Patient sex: M
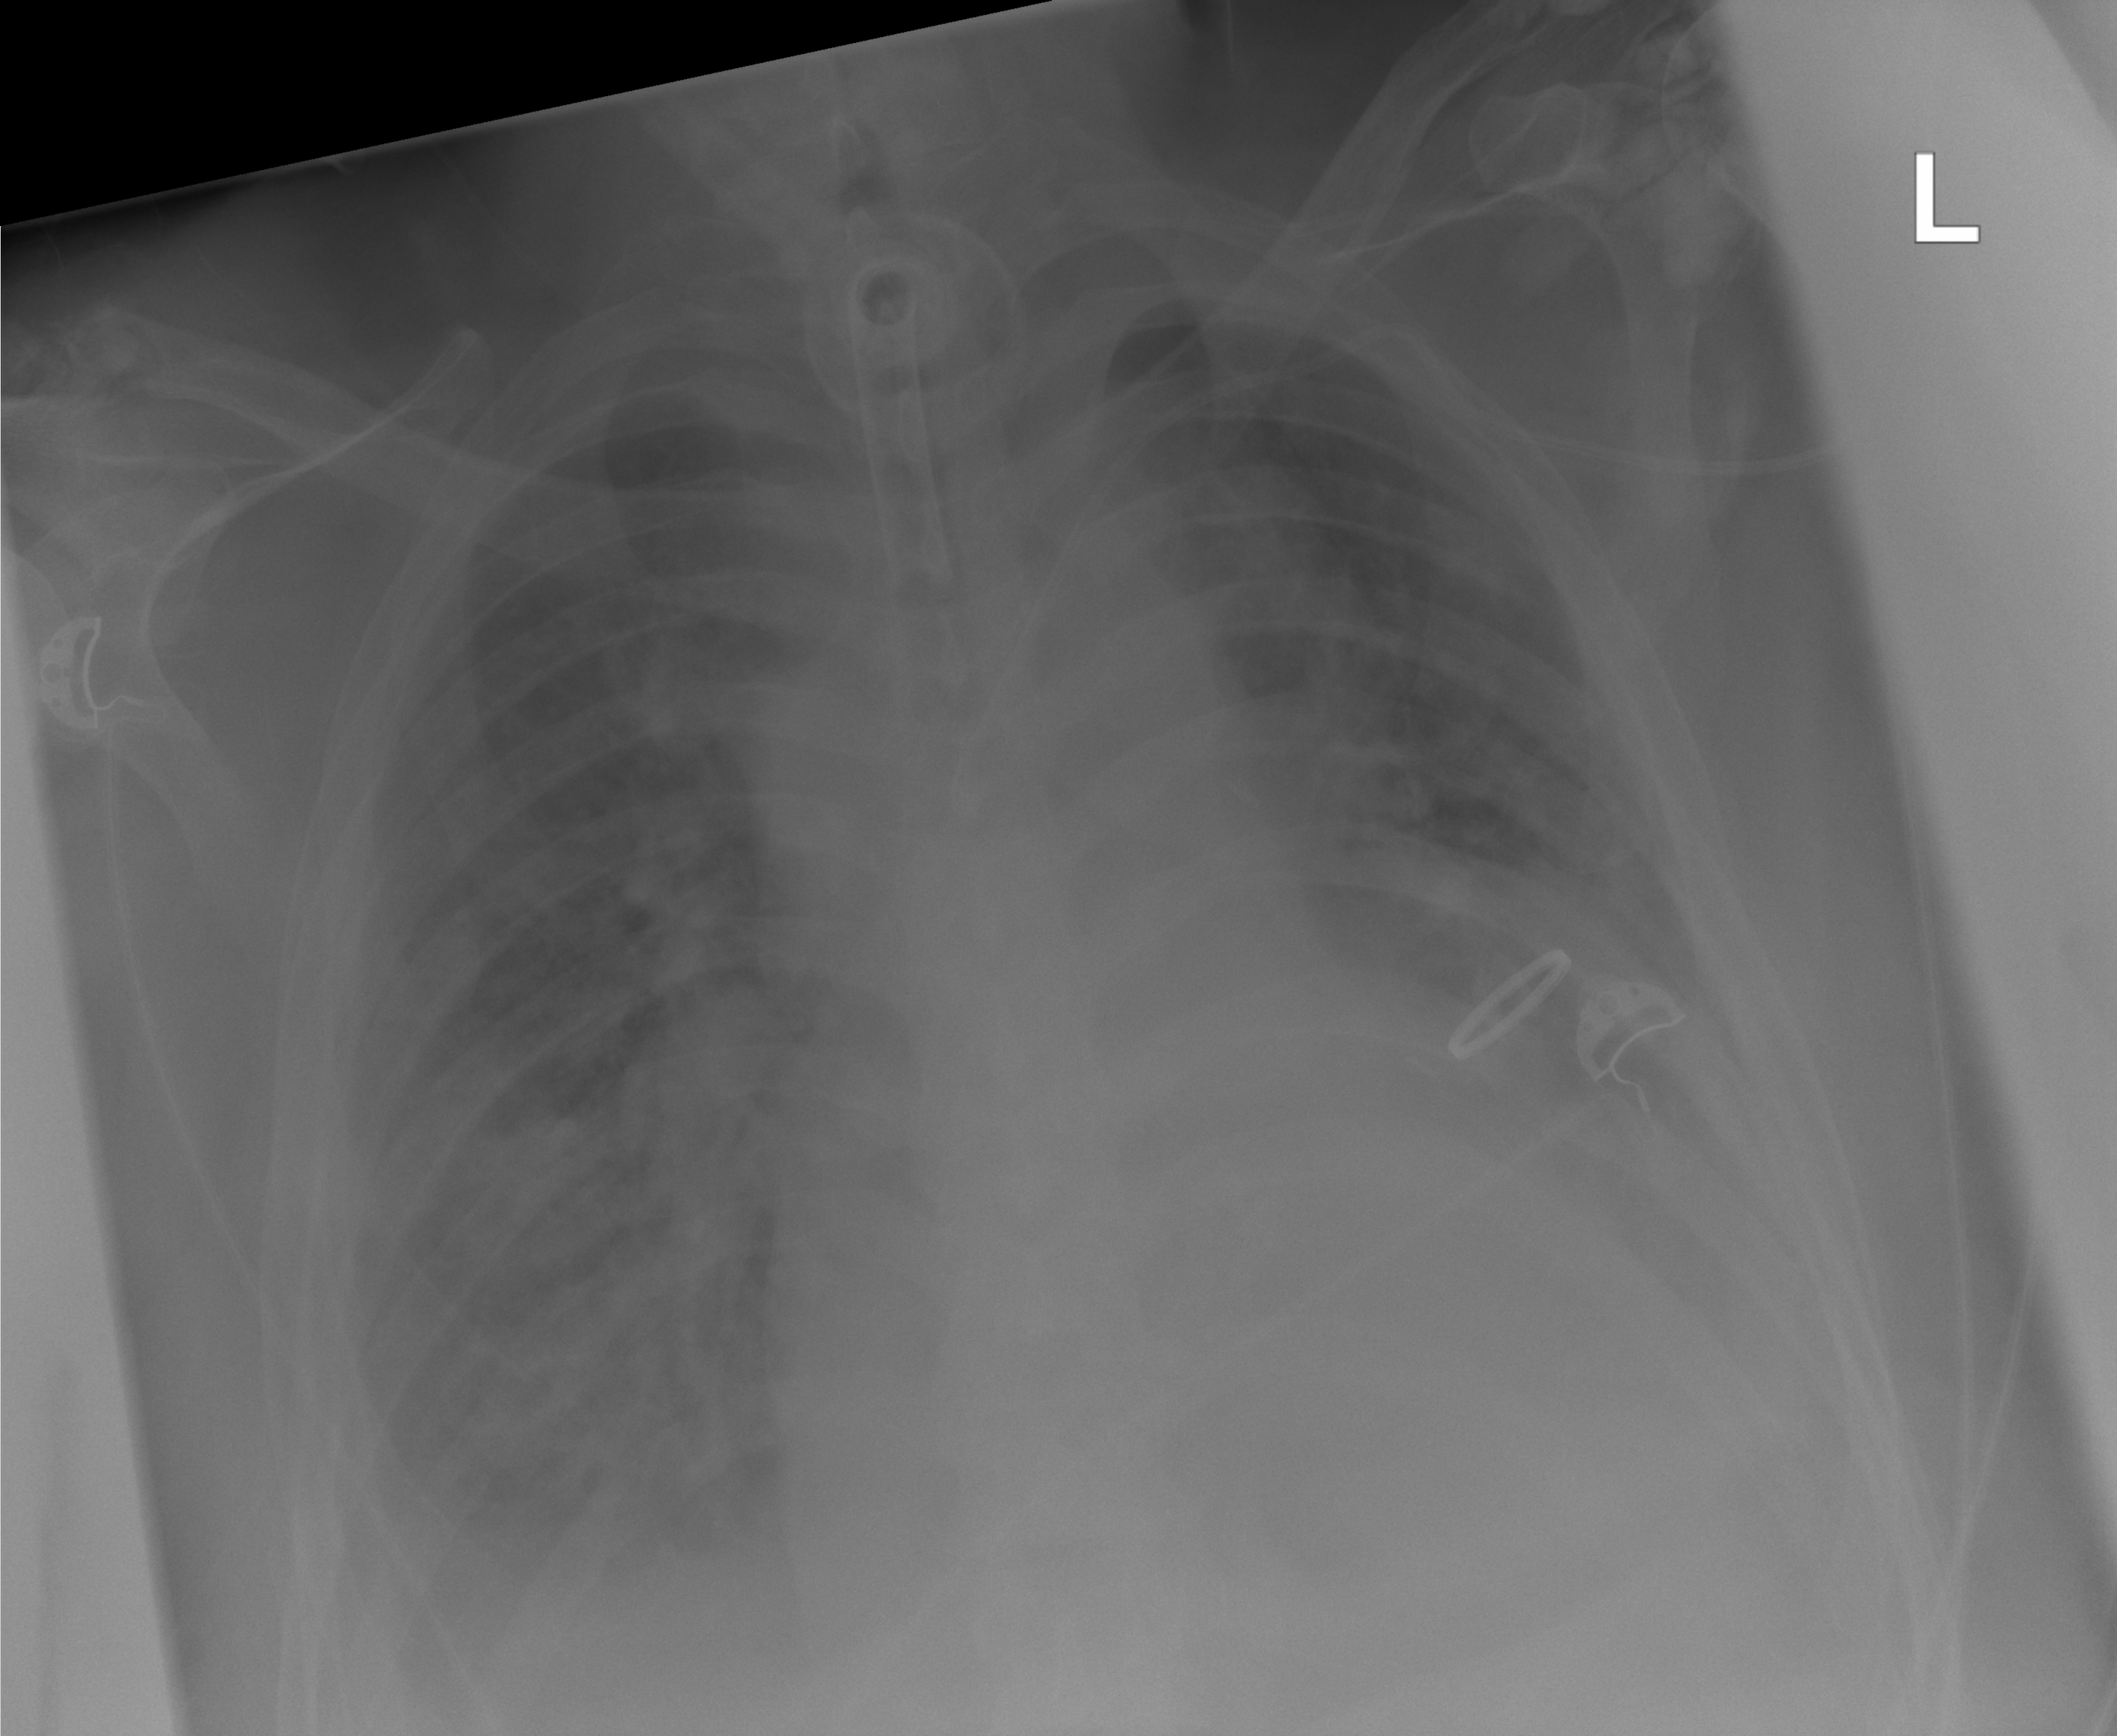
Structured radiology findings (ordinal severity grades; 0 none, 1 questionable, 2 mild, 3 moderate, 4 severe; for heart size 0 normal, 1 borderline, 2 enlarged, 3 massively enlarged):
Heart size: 2
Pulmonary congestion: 2
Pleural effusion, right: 2
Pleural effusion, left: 2
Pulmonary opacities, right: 2
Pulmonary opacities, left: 1
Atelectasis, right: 2
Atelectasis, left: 2